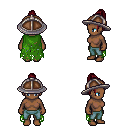
a pixel art fantasy rpg character, female body template, human, dark skin, green tattered cape, teal pants, brunette short topknot hairstyle, chain helm, four views (front, back, left, right), 2x2 character sprite sheet, small pixel art, hard edges, no anti-aliasing